Aerial crown-view tile of a tropical tree (Barro Colorado Island, Panama), acquired 20241112:
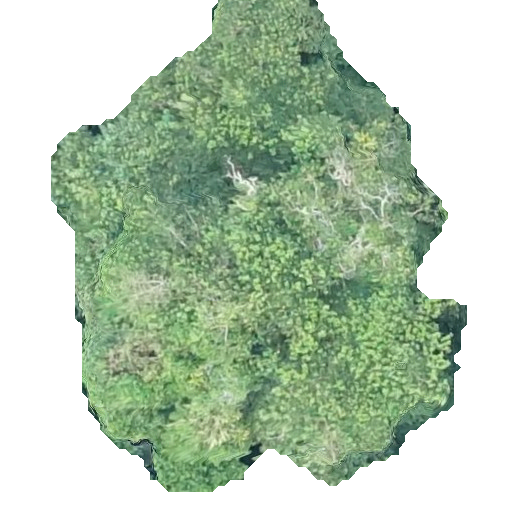
Species: Hura crepitans
GBIF accepted scientific name: Hura crepitans
Crown area: 226.978 m²